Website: bh-photo
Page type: billing-address
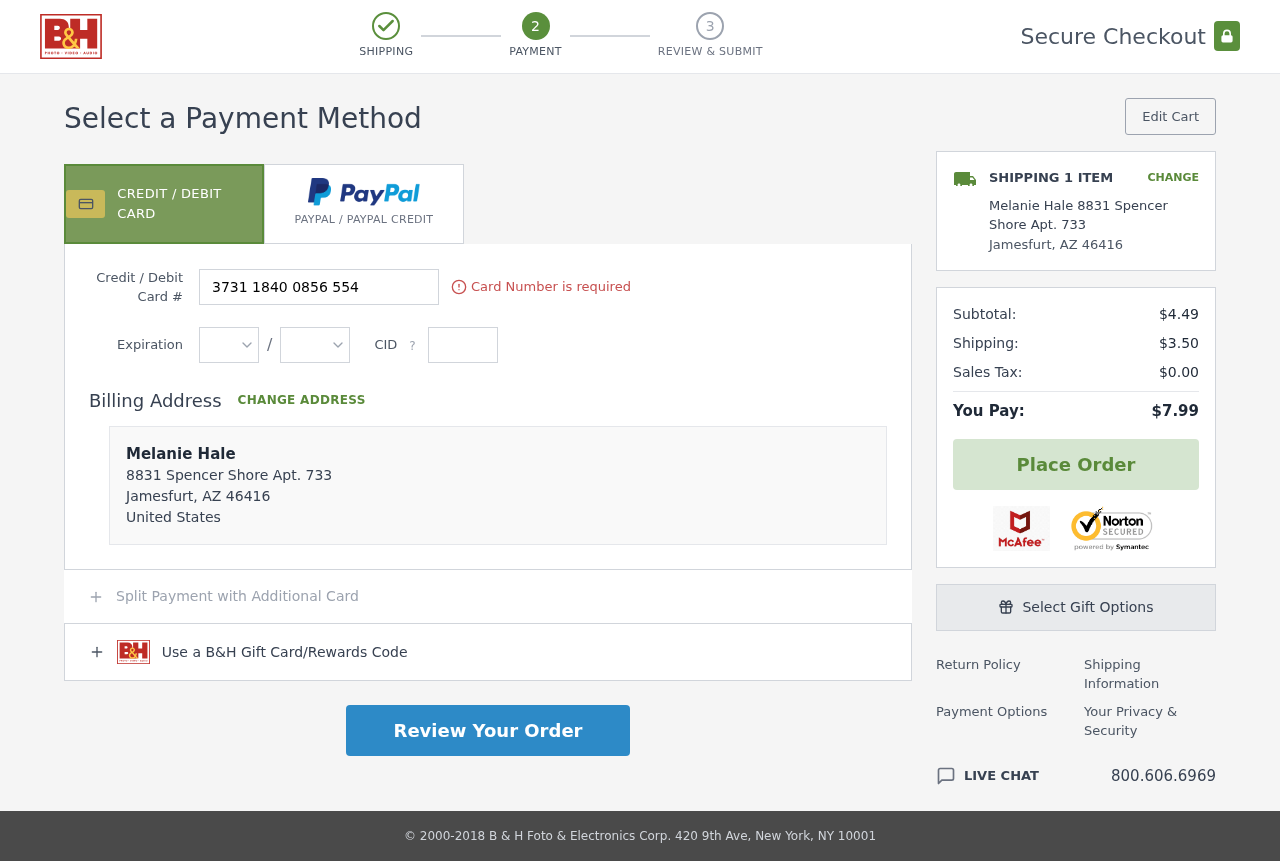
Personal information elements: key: PII_CARD_CVV
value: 5355
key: PII_CARD_EXPIRY_MONTH
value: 07
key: PII_CARD_EXPIRY_YEAR
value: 27
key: PII_CARD_NUMBER
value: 3731 1840 0856 554
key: PII_CITY
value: Jamesfurt
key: PII_COUNTRY
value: United States
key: PII_FULLNAME
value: Melanie Hale
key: PII_FULLNAME2
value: Melanie Hale
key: PII_POSTCODE
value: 46416
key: PII_STATE_ABBR
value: AZ
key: PII_STREET
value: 8831 Spencer Shore Apt. 733
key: PII_POSTCODE_FULL
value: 46416
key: PII_POSTCODE_NUMERIC
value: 46416
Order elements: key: ORDER_NUM_ITEMS
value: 1
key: ORDER_SUBTOTAL
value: $4.49
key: ORDER_SHIPPING_COST
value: $3.50
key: ORDER_TAX
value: $0.00
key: ORDER_TOTAL
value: $7.99